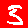
Digit: 5